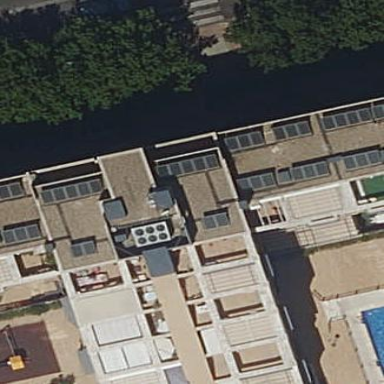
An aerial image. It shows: The image shows part of apartment building.